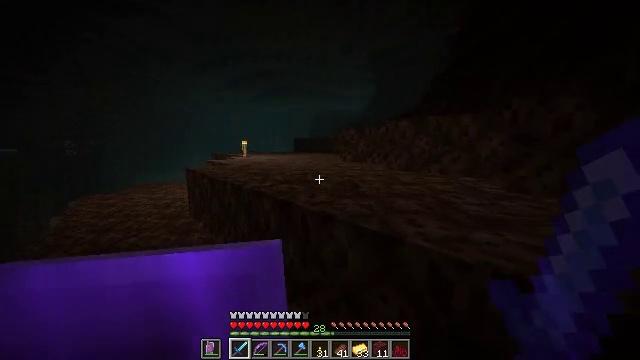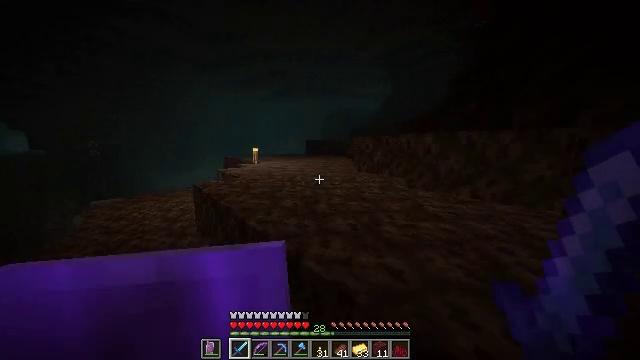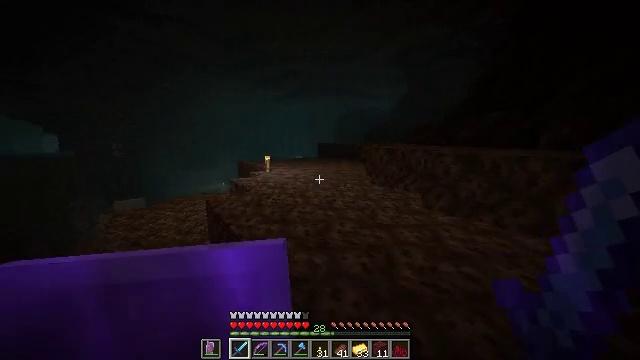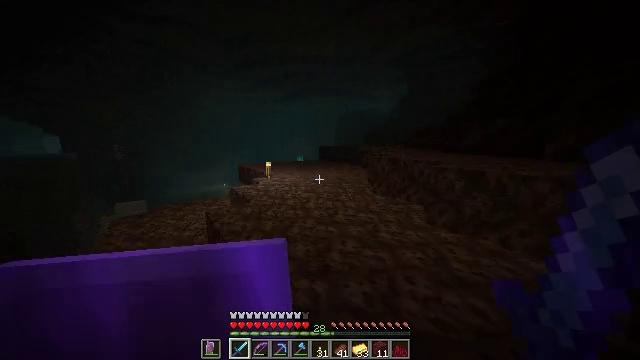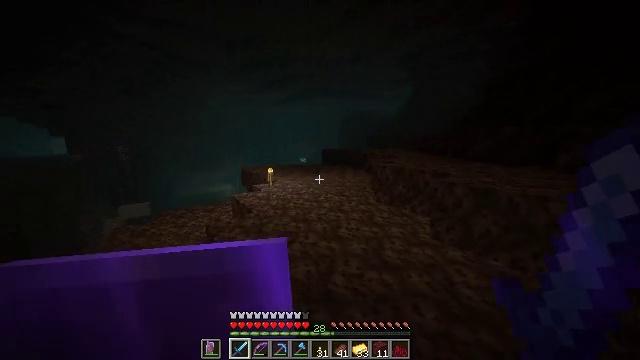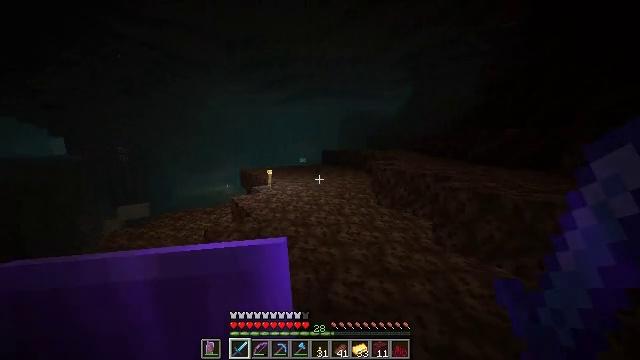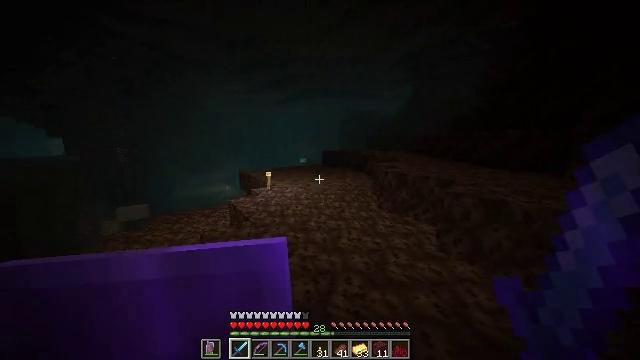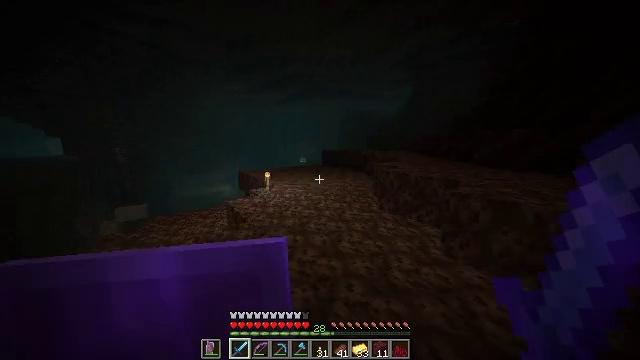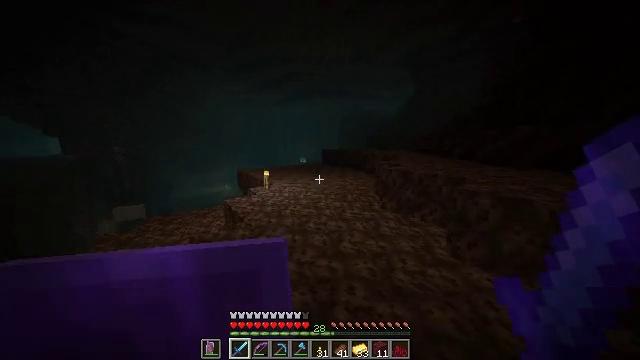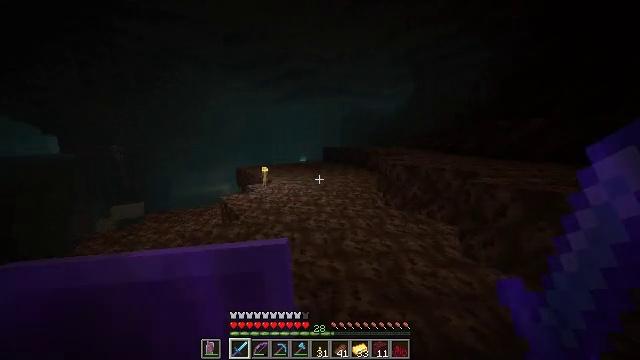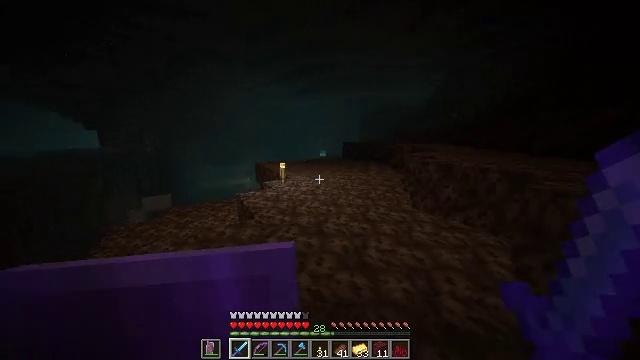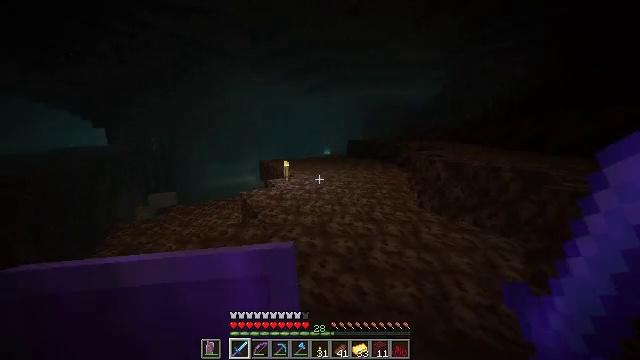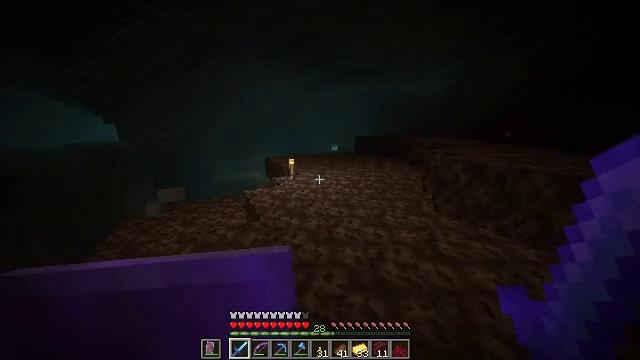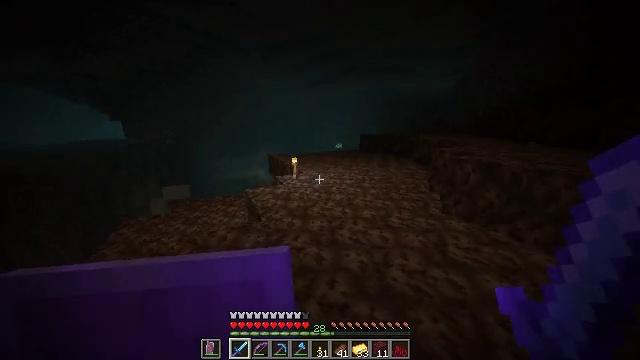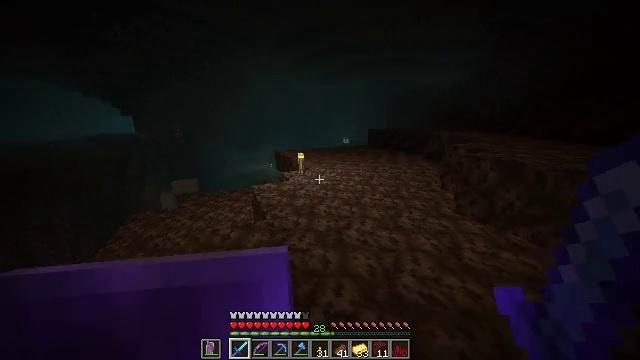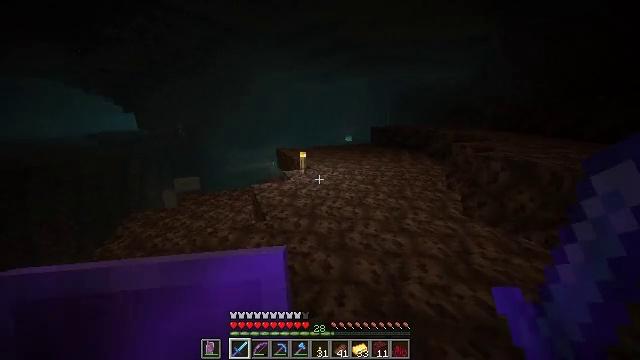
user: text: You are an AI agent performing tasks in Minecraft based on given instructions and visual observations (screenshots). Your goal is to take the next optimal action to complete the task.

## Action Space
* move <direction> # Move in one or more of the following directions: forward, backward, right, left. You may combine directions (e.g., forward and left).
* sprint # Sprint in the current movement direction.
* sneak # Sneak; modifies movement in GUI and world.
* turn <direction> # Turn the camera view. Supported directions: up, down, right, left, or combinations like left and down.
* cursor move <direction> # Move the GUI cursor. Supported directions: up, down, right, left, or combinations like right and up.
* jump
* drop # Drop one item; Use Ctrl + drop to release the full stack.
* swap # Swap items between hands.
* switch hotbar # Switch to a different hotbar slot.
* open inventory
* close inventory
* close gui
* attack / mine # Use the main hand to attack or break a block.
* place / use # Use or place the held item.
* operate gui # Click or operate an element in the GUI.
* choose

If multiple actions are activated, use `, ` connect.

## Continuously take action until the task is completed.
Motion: motion action
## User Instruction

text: Attack the torch to pick it up.
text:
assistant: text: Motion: move forward, turn left, jump
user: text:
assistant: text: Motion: move forward, turn left, jump
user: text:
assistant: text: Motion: move forward, jump
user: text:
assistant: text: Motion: move forward, jump
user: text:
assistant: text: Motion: move forward
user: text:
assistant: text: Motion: move forward
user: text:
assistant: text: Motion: move forward
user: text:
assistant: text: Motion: move forward
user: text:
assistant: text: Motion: move forward, sprint
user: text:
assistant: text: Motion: move forward, sprint, turn left and down
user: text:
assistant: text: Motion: move forward, sprint, turn left
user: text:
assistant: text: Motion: move forward, sprint, turn left and down
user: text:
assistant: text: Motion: move forward, turn left
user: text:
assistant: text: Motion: move forward, turn left and down
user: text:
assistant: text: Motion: move forward
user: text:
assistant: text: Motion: move forward
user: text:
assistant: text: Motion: move forward
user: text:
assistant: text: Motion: move forward
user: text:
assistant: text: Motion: move forward
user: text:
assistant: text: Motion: move forward
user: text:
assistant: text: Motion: move forward
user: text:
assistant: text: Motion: move forward
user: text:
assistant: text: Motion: move forward
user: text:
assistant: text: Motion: move forward
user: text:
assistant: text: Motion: move forward
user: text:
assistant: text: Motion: move forward, turn left and down
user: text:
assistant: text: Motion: move forward
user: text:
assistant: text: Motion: move forward
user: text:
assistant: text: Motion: move forward, turn down
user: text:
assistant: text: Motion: move forward, turn left and down